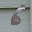
Label: 6